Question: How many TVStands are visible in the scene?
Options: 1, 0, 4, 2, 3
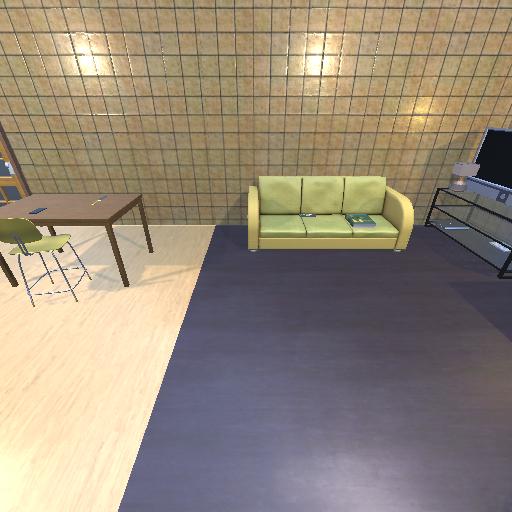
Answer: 1